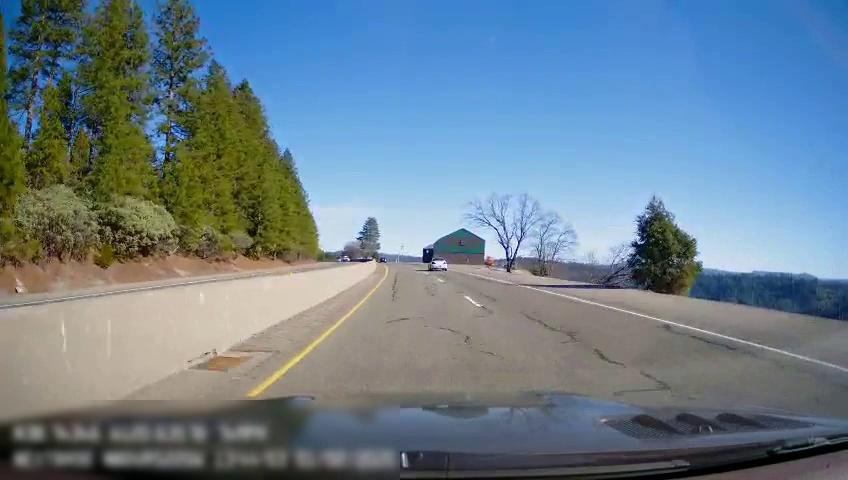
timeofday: Day
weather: Sunny
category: Drivable Space
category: Drivable Space
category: Vehicles | Car
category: Lanes | Current Lane
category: Lanes | Current Lane
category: Lanes | Alternate Lane
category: Lanes | Opposite Lane